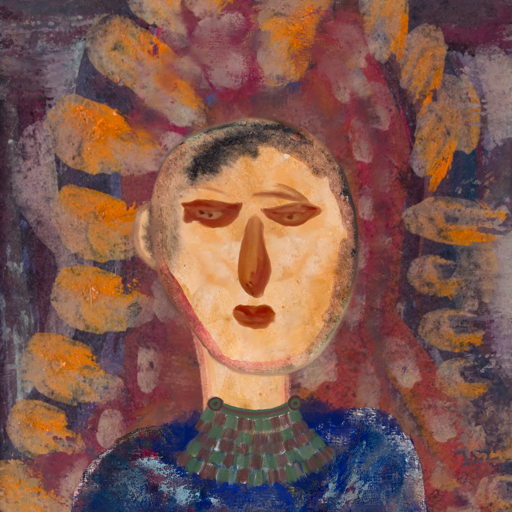
Background: Doll, Head And Neck Front: Childish, Face Front: Pious_Lady, Bust: Irani, Hair Front: Blank, Head Accessory: Blank, Second Necklace: After_Raid, Necklace: Blank, Baby: Blank